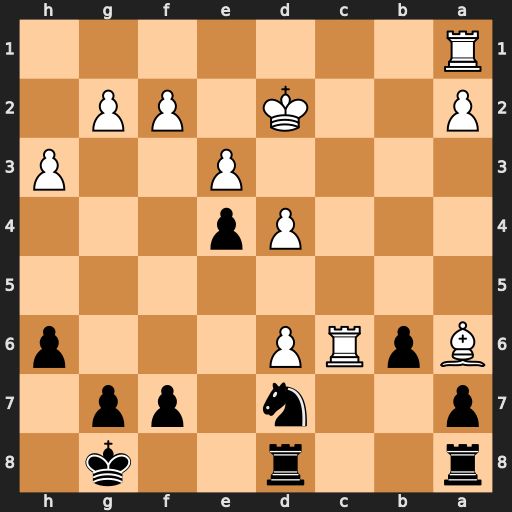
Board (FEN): r2r2k1/p2n1pp1/BpRP3p/8/3Pp3/4P2P/P2K1PP1/R7
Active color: b
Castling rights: -
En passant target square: -
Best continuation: Nb8 Bb7 Nxc6